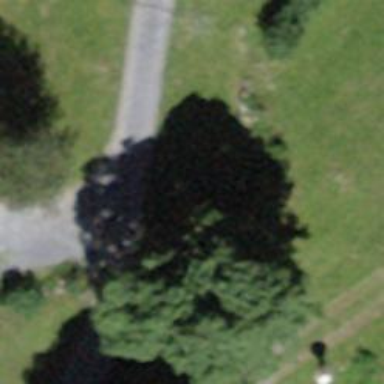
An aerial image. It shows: Red bench.